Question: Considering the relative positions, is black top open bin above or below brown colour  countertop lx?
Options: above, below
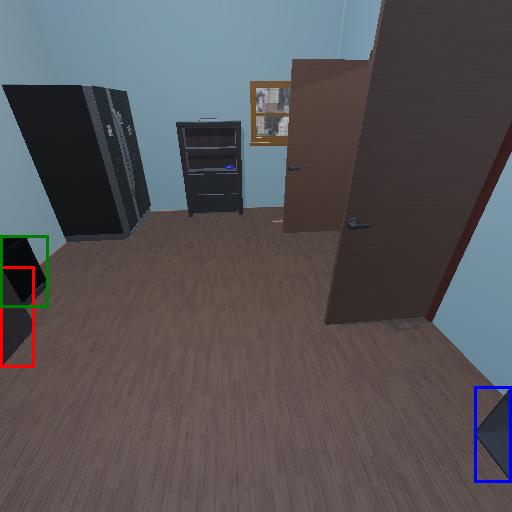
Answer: above